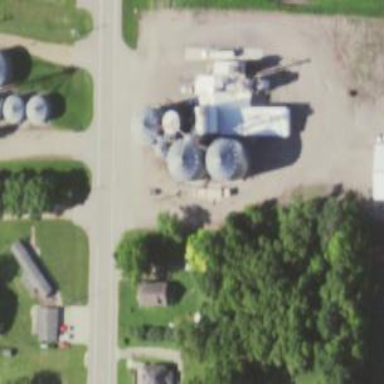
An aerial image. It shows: Silo.